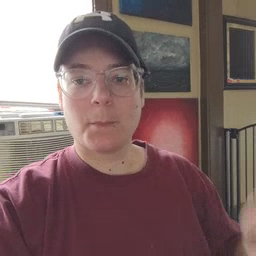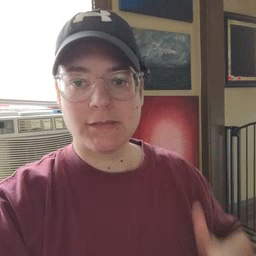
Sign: beside